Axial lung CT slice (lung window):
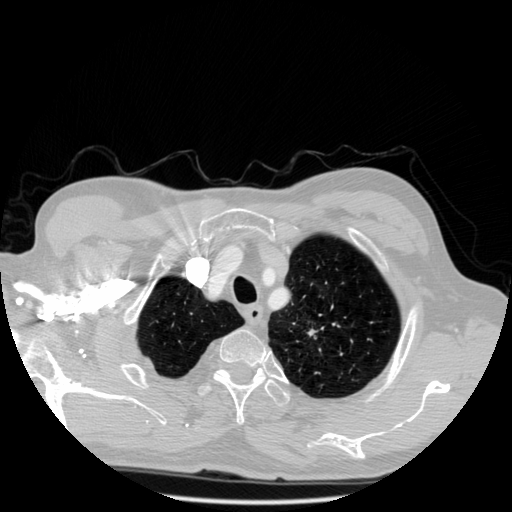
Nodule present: yes
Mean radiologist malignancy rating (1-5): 4.667